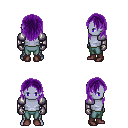
a pixel art fantasy rpg character, male body template, dark elf, purple skin, steel arm armor, teal pants, purple long hairstyle, metal gloves, maroon shoes, four views (front, back, left, right), 2x2 character sprite sheet, small pixel art, hard edges, no anti-aliasing